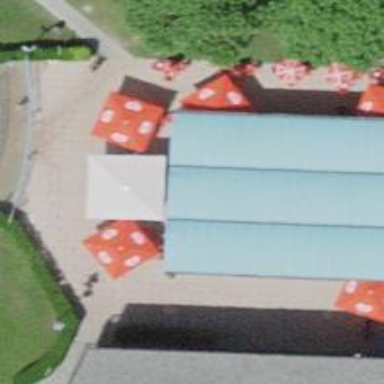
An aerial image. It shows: View of roof of building.